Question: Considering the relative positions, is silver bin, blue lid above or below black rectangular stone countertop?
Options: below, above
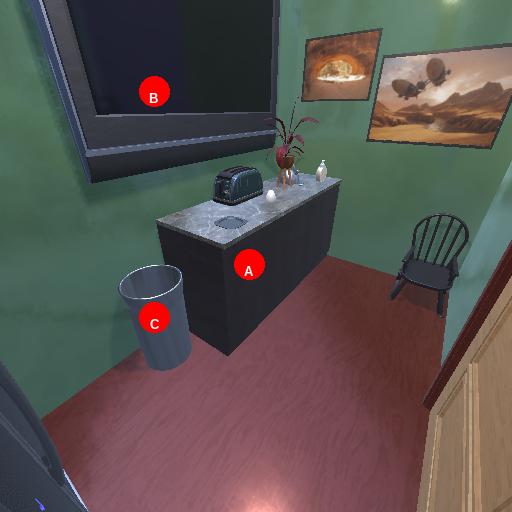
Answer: below